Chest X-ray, PA view. Patient: 32 years old, sex F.
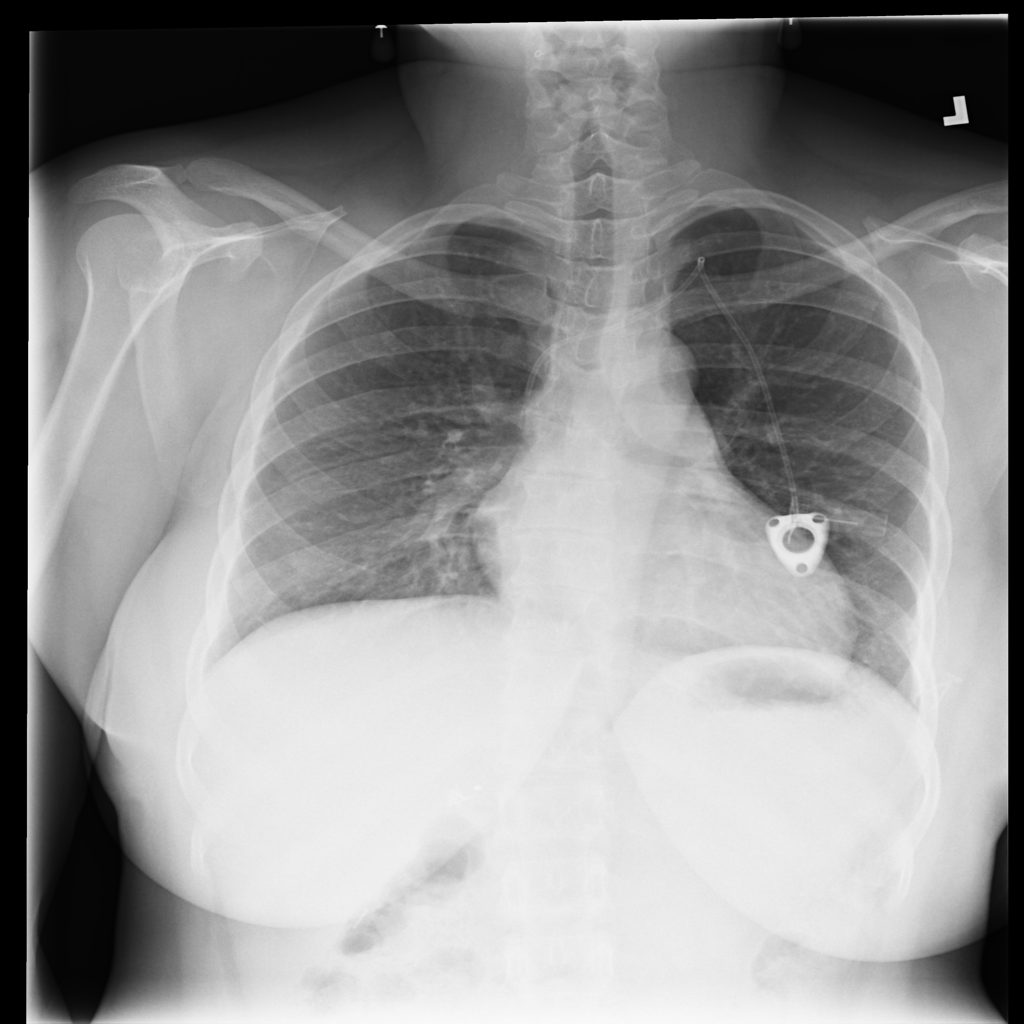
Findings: No Finding